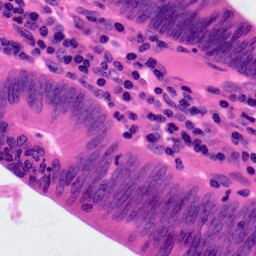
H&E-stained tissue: Colon